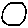
Label: circle